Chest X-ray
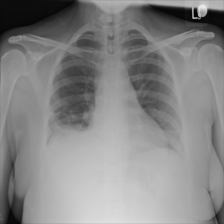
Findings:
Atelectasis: positive
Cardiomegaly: negative
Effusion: negative
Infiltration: negative
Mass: negative
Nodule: negative
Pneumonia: negative
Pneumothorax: negative
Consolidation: negative
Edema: negative
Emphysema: negative
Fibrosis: negative
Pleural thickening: negative
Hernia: negative